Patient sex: F
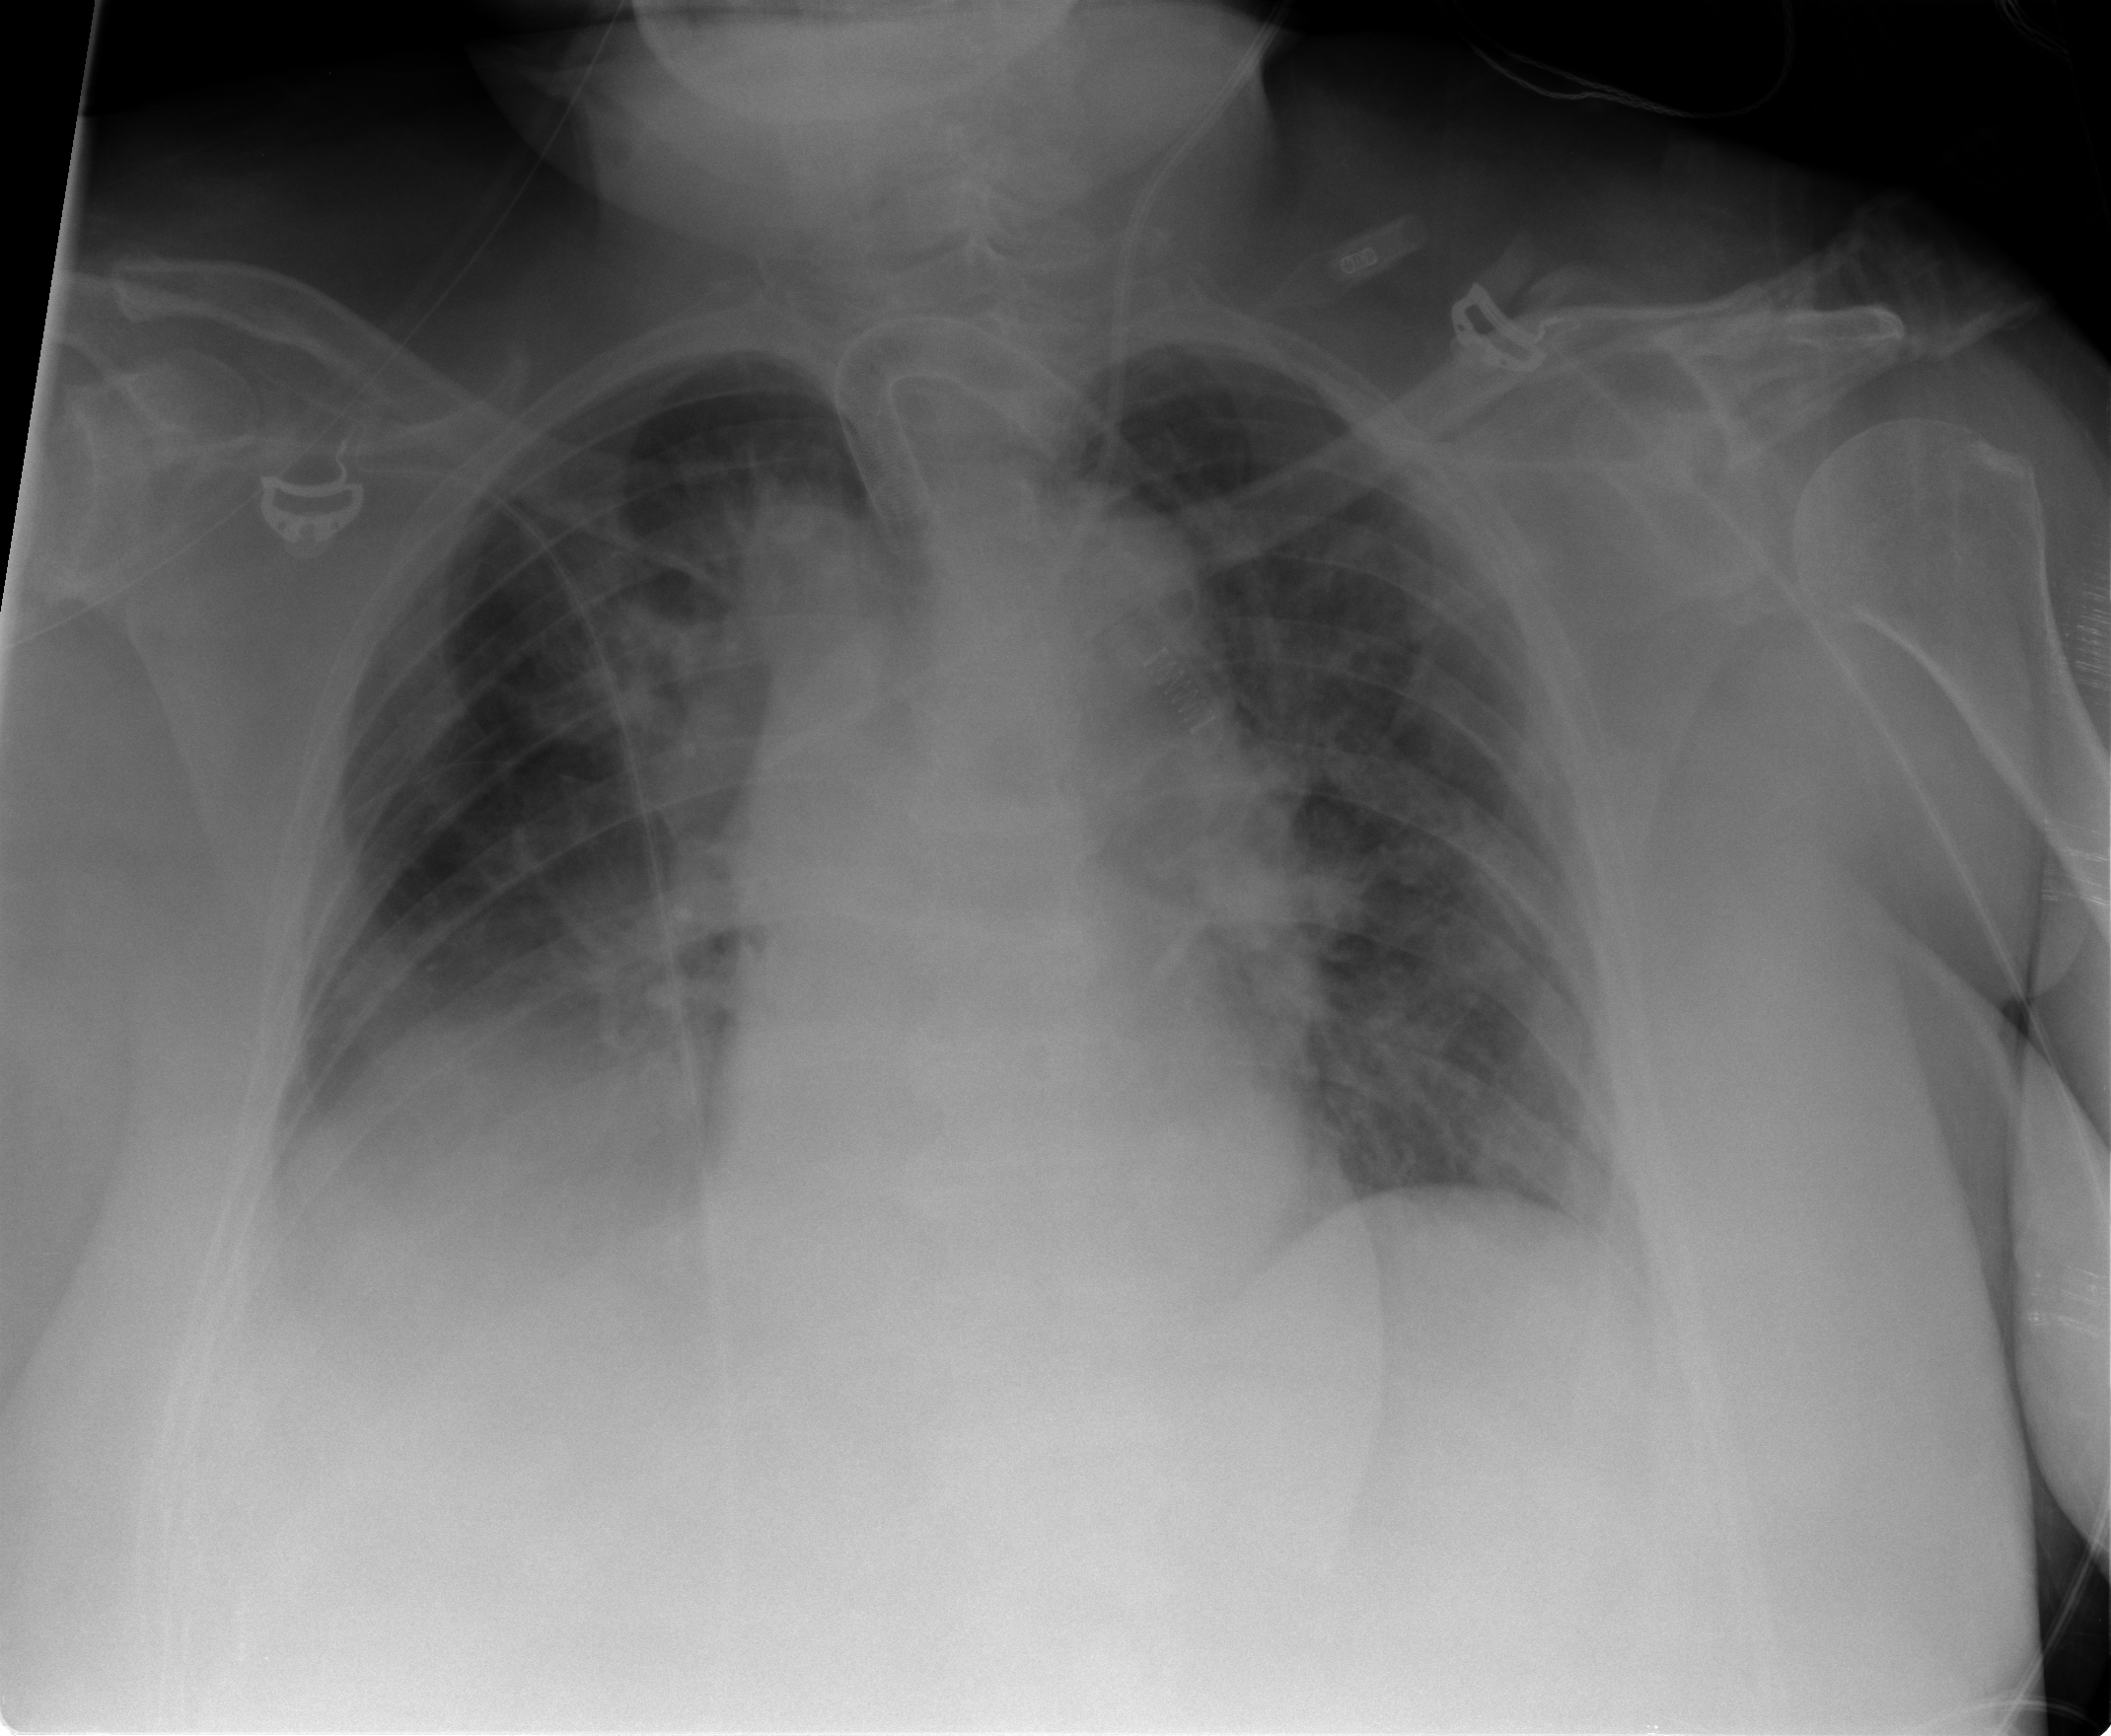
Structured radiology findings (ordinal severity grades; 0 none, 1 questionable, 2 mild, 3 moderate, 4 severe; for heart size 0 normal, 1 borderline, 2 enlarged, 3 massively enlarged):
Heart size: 0
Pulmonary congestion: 1
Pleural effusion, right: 2
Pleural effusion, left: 1
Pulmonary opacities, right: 1
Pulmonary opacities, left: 1
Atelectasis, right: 2
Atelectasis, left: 0